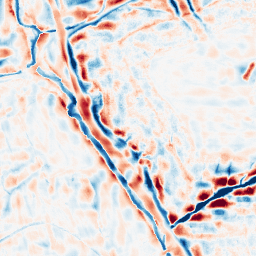
Category: wavelet
Decomposition family: wavelet_dwt
Decomposition parameters: wavelet: db4
level: 4
Upsampling method: lanczos
Upsampling parameters: scale: 4
Upsampling scale: 4